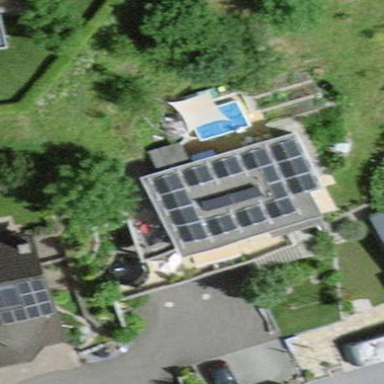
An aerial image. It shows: Solar power generator installed on the roof.